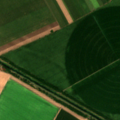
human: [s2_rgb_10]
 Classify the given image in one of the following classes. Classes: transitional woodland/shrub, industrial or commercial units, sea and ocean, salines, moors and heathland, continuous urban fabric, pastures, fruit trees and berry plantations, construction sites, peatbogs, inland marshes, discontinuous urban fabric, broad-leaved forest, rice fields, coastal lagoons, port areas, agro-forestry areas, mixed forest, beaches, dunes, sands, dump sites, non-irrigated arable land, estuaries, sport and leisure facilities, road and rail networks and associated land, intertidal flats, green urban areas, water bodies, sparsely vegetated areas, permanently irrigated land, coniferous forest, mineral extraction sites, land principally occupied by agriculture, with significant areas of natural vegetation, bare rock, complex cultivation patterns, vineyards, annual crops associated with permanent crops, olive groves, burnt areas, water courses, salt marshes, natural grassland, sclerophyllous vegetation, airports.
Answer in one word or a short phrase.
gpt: non-irrigated arable land, transitional woodland/shrub